Interaction volume radius: 5 \u00c5
Interaction volume height: 20 \u00c5
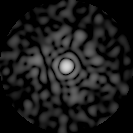
Disorder parameter: 0.8548